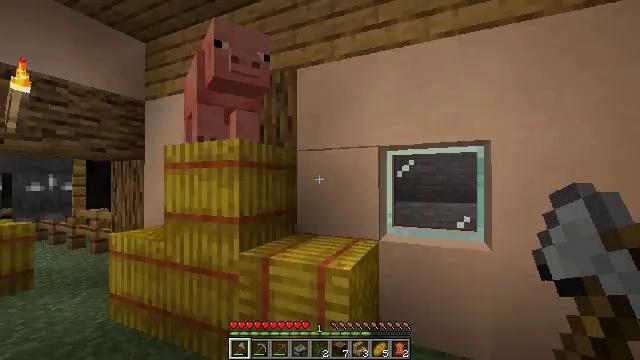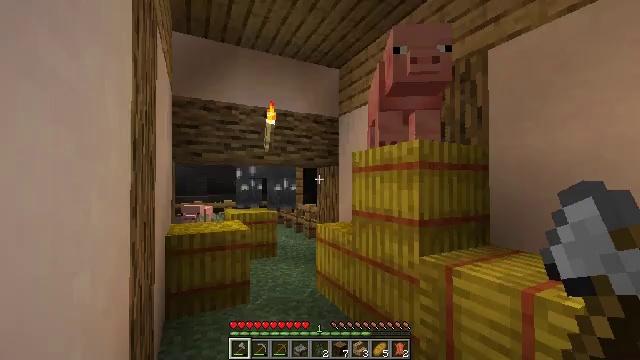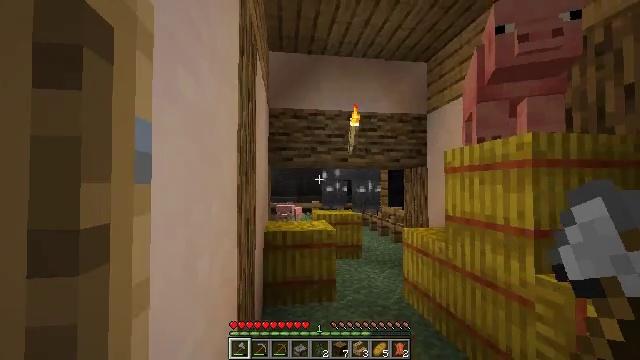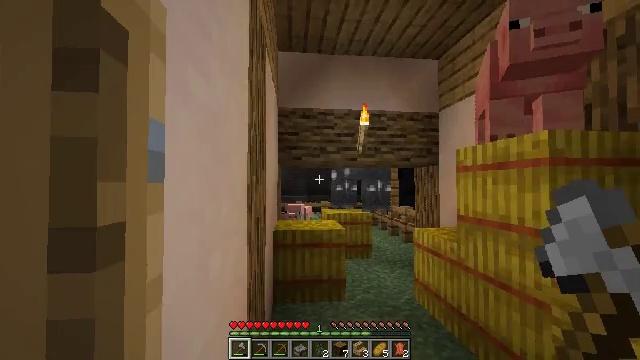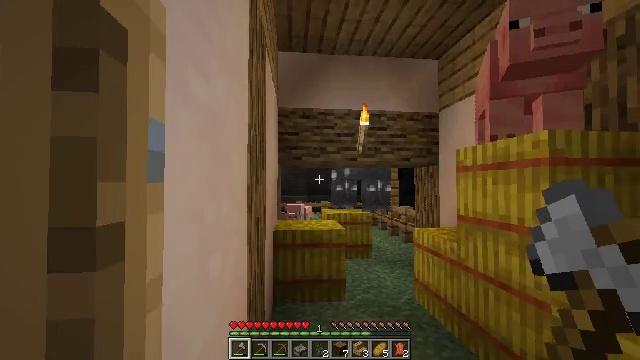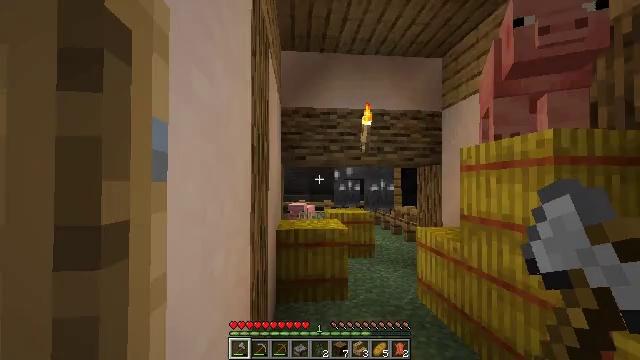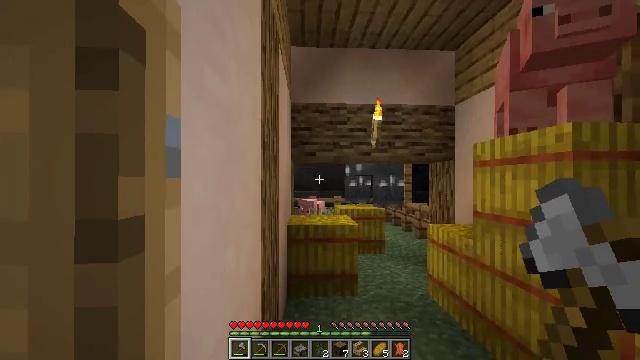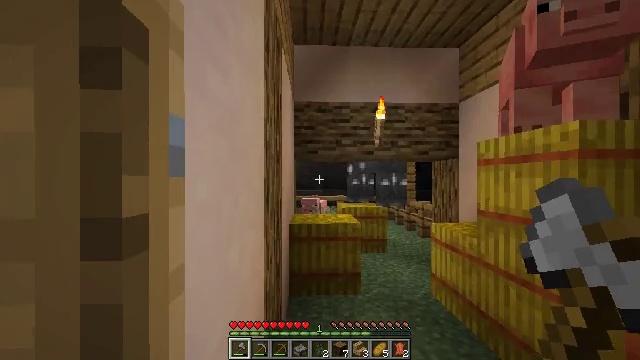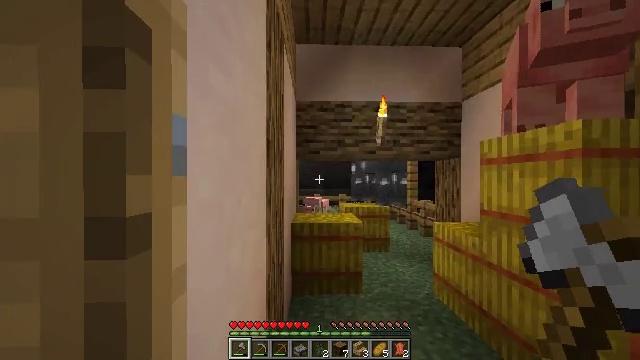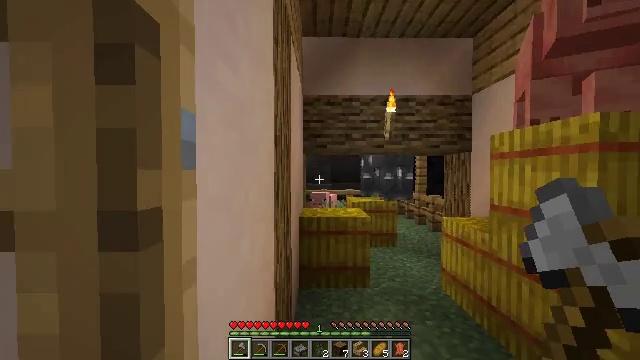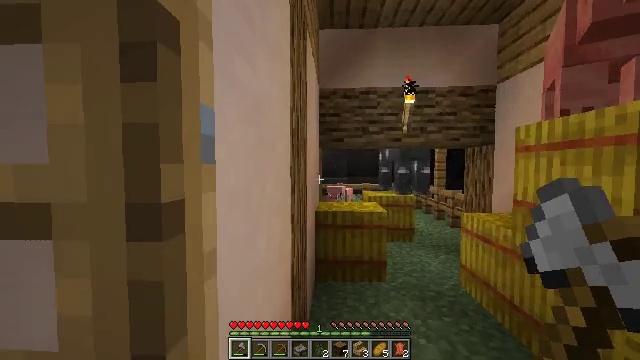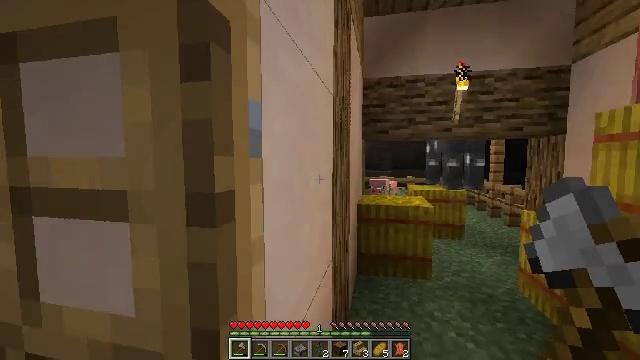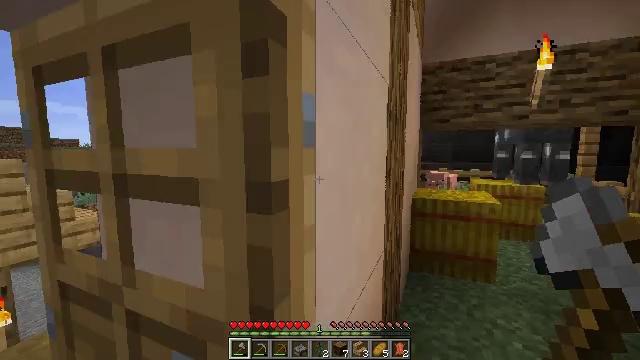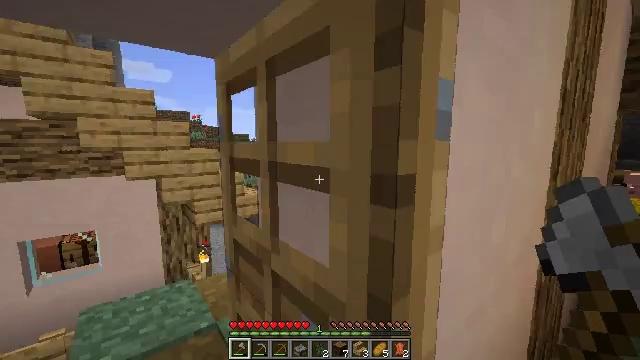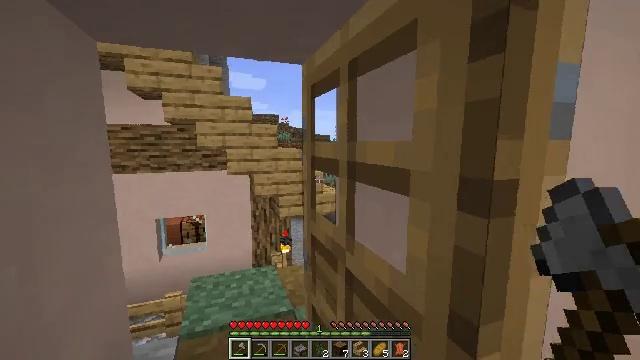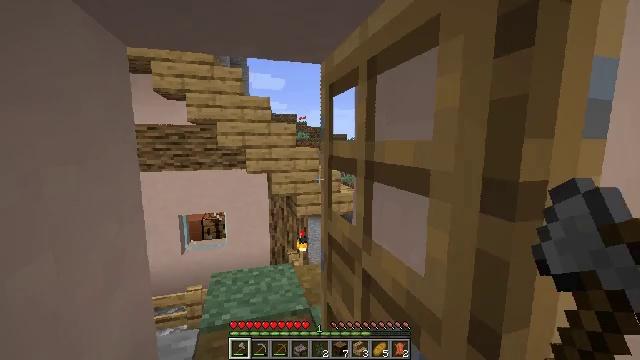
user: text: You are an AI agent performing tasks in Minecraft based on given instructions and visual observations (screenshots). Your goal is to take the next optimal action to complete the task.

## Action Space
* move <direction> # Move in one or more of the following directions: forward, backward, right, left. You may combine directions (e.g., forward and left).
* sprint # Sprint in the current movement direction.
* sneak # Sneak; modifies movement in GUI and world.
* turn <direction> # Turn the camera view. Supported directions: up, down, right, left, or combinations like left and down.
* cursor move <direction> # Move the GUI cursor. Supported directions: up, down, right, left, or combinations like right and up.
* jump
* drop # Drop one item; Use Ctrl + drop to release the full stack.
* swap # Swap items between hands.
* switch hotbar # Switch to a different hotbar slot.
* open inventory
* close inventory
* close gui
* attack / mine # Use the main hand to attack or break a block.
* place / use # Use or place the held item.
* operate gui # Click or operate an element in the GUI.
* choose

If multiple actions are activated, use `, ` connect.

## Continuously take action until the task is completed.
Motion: motion action
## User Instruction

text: Left click on the fletching table to mine it.
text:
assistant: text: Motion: turn left
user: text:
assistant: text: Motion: turn left
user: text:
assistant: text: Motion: turn left
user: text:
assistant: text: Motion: no_op
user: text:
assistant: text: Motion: no_op
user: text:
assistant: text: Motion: turn left
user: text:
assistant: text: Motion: no_op
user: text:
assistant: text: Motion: no_op
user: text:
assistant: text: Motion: turn left and down
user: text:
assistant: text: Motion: turn left and down
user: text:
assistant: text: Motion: turn left and down
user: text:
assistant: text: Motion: turn left and down
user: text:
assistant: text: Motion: turn left and down
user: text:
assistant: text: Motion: turn left
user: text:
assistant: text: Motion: turn left
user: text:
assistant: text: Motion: no_op
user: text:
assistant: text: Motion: no_op
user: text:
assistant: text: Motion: no_op
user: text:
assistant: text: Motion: no_op
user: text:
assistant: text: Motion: turn left
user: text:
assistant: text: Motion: move forward, turn left
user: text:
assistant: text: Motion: move forward, turn left
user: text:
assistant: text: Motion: move forward and move left
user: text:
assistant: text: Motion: move forward and move left
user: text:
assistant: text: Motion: move forward and move left
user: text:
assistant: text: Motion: move forward and move left
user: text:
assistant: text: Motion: move forward and move left
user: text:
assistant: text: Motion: move forward and move left
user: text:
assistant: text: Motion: move forward, turn left and up
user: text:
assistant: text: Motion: no_op